I will show an image sequence of human cooking. I have annotated the images with numbered circles. Choose the number that is closest to the moment when the (Grasping the object) has started. You are a five-time world champion in this game. Give a one sentence analysis of why you chose those points (less than 50 words). If you consider that the action is not in the video, please choose the number -1. Provide your answer at the end in a json file of this format: {"points": []}
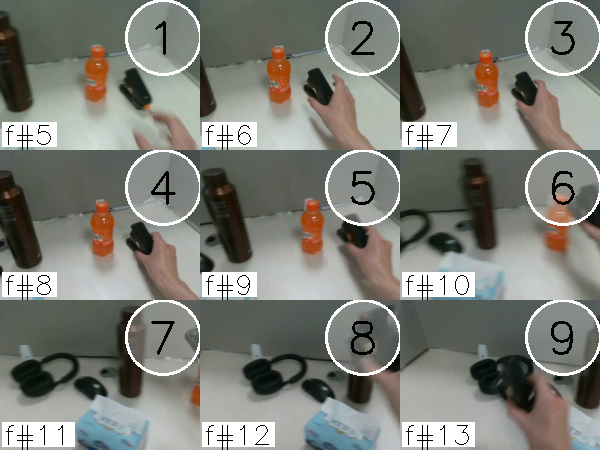
Frame 4 shows the clearest moment of hand-object contact.
{"points": [4]}